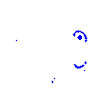
Particle: pion